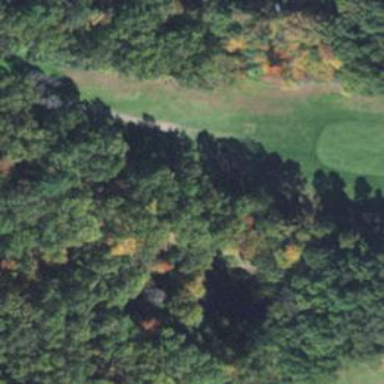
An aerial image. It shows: Path for both road and golf.